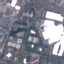
Land use / land cover class: Industrial